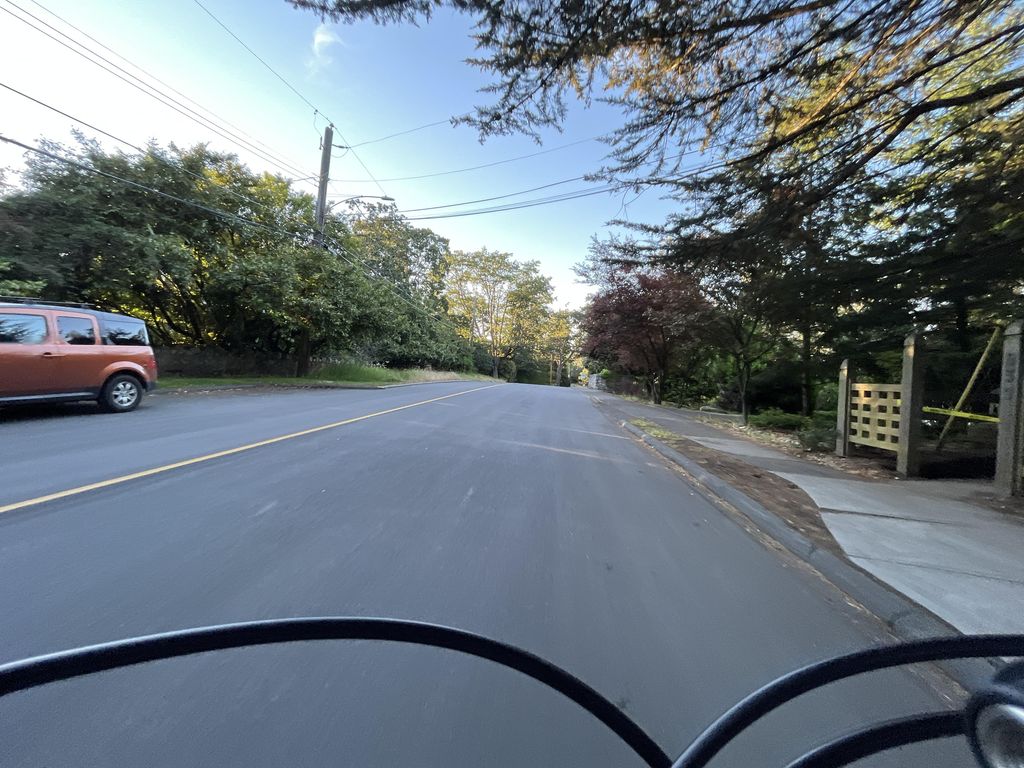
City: victoria